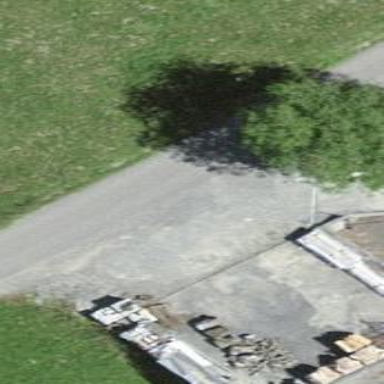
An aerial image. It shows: Shed building.